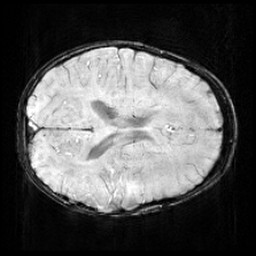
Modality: SWI
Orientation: axial
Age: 9
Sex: male
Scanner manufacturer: siemens
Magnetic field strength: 3 T
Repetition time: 0.027 s
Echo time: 0.02 s